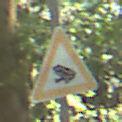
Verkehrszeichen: AmphibienwanderungRechts
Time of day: Midday
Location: Outdoor (Nature)
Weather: Clear
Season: NotSpecified
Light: Natural